Question: I am creating an app that I want to run under both iOS7 and iOS8, that has variable table cell heights. In iOS7 I used to define a prototype cell and then use this in heightForRowAtIndexPath to calculate the height, based on the size of the text placed into labels.
This no longer seems to work when using Xcode 6. I created a small test app today to see if I was going crazy (maybe I am). I started by NOT defining heightForRowAtIndexPath at all. When I test it with iOS7 and iOS8 devices it behaves differently. In the iOS8 device it automatically determines the cell height and works fine. In iOS7 the cells are returned all the same height. It doesn't do the automatic height adjustment for the cells with variable text, for iOS7, only for iOS8.
So... me thinking... hmmm... under iOS8 I can use auto layout to determine the height and only implement heightForRowAtIndexPath for iOS7...
Okay, so... I tried adding in heightForRowAtIndexPath. Under iOS7 it crashes on method systemLayoutSizeFittingSize. I played with this for hours and nothing I do seems to change this. It is extremely simple code.
Here is the UITableViewController code:
'''
//
// TestTableViewController.m
// testTables
//
#import "TestTableViewController.h"
#import "Cell1.h"
@interface TestTableViewController ()
@property (nonatomic, strong) Cell1 *cellPrototype;
@end
@implementation TestTableViewController
- (void)viewDidLoad {
[super viewDidLoad];
[self.tableView registerNib:[UINib nibWithNibName:@"Cell1" bundle:nil] forCellReuseIdentifier:@"Cell1"];
}
- (void)didReceiveMemoryWarning {
[super didReceiveMemoryWarning];
// Dispose of any resources that can be recreated.
}
#pragma mark - Table view data source
- (NSInteger)numberOfSectionsInTableView:(UITableView *)tableView {
// Return the number of sections.
return 1;
}
- (NSInteger)tableView:(UITableView *)tableView numberOfRowsInSection:(NSInteger)section {
// Return the number of rows in the section.
return 10;
}
- (CGFloat)tableView:(UITableView *)tableView heightForRowAtIndexPath:(NSIndexPath *)indexPath {
self.cellPrototype = [self.tableView dequeueReusableCellWithIdentifier:@"Cell1"];
self.cellPrototype.label1.text = [self cellContents:indexPath];
[self.cellPrototype layoutIfNeeded];
CGSize size = [self.cellPrototype systemLayoutSizeFittingSize:UILayoutFittingCompressedSize];
return size.height;
}
- (UITableViewCell *)tableView:(UITableView *)tableView cellForRowAtIndexPath:(NSIndexPath *)indexPath {
Cell1 *cell = [tableView dequeueReusableCellWithIdentifier:@"Cell1" forIndexPath:indexPath];
cell.label1.text = [self cellContents:indexPath];
return cell;
}
- (NSString*)cellContents:(NSIndexPath *)indexPath {
if (indexPath.row == 0) {
return @"one line";
}
else if (indexPath.row == 1) {
return @"two lines I think will result from this piece of text that goes over";
}
else if (indexPath.row == 2) {
return @"three lines I think will result from this piece of text that goes over and then even extends a little more again";
}
else {
return @"three lines I think will result from this piece of text that goes over and then even extends a little more again, and then extends over more and more lines like it will go on forever and never end but in fact it does end right here.";
}
}
@end
'''
Here is the cell header (there is nothing in the .m file):
'''
//
// Cell1.h
// testTables
//
#import <UIKit/UIKit.h>
@interface Cell1 : UITableViewCell
@property (weak, nonatomic) IBOutlet UILabel *label1;
@end
'''
Here is the xib for the cell. As you can see, it's not complex:

So... does this old method not work any more? How can I get variable height cells that will run in both iOSes?
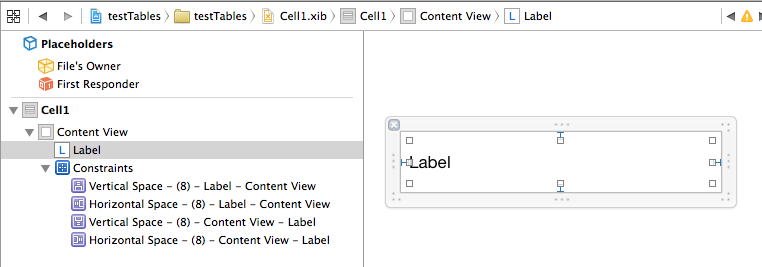
Answer: Many of the warnings you are describing are explained in detail here. <URL>
Prior to iOS 8, the preferredMaxLayoutWidth needed to be set manually. This property can be set anywhere if it's unlikely to change but my preferred solution is to use a subclassed UILabel that automatically sets the preferredMaxLayoutWidth.
Your subclassed UILabel would override layoutSubviews so that its preferredMaxLayoutWidth is always the same as its width.
'''
- (void)layoutSubviews {
self.preferredMaxLayoutWidth = self.bounds.size.width;
[super layoutSubviews];
}
'''